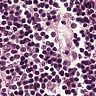
Metastatic tissue present: no